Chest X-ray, AP view. Patient: 54 years old, sex M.
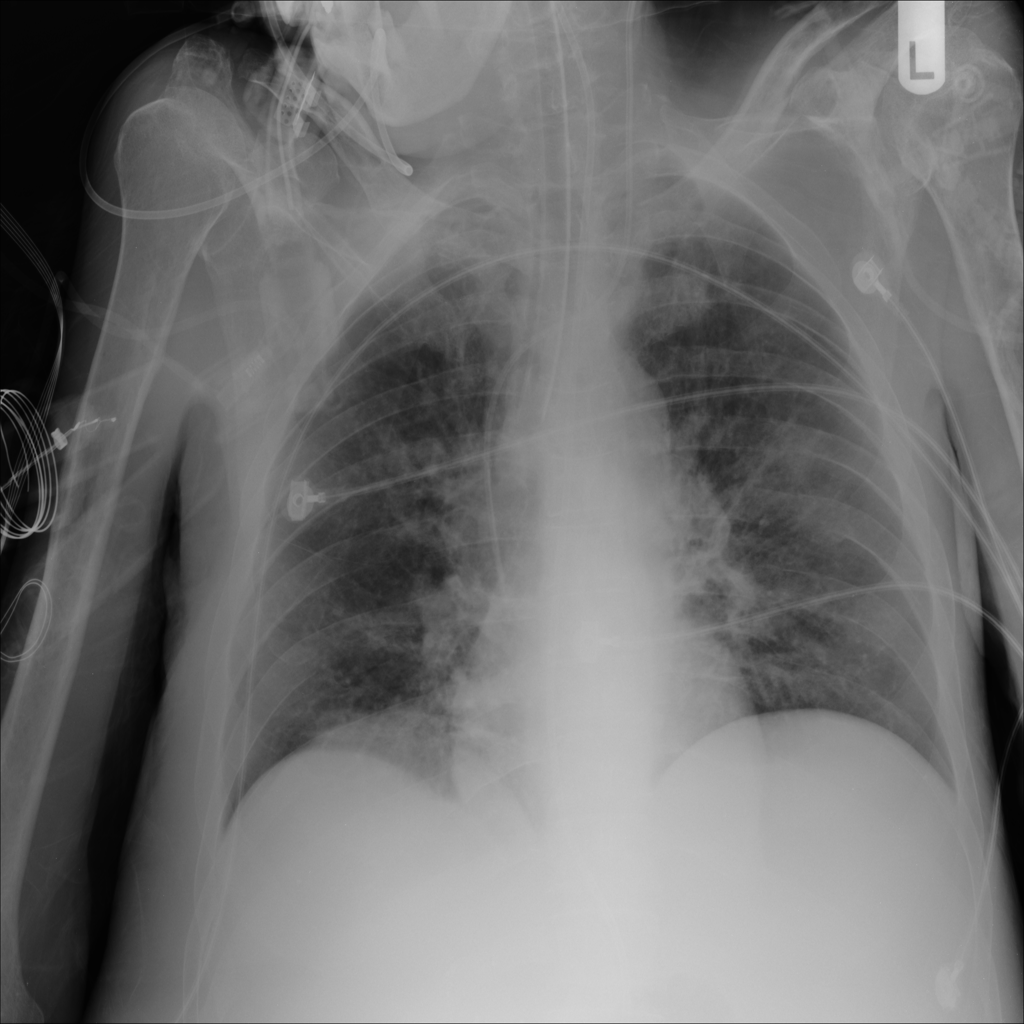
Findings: Infiltration